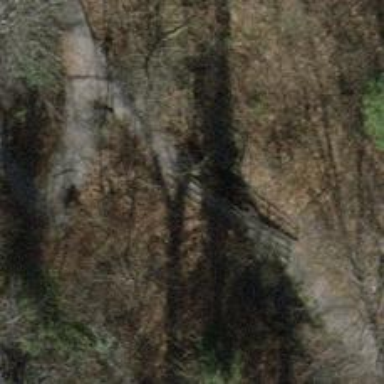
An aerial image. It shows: Path leading to bridge.